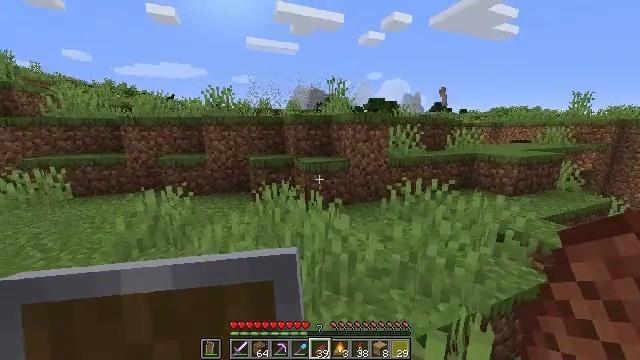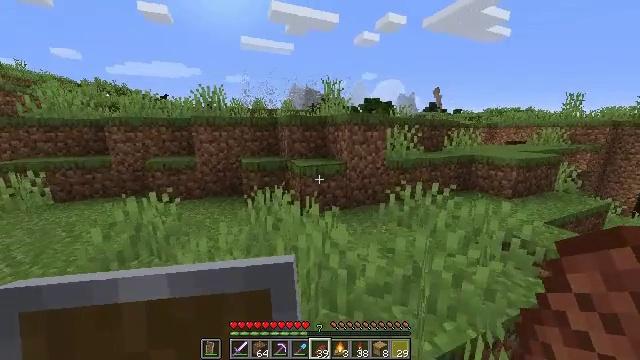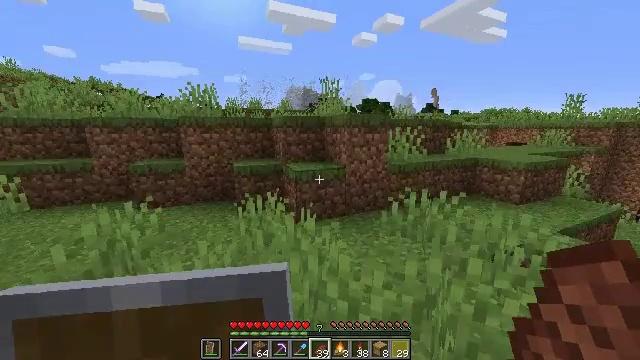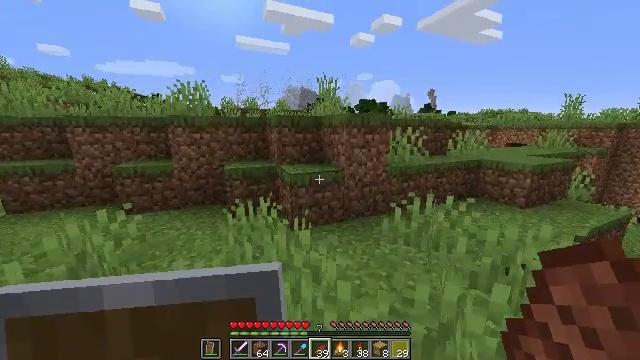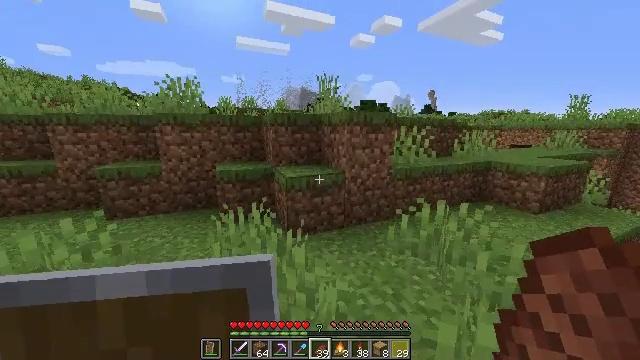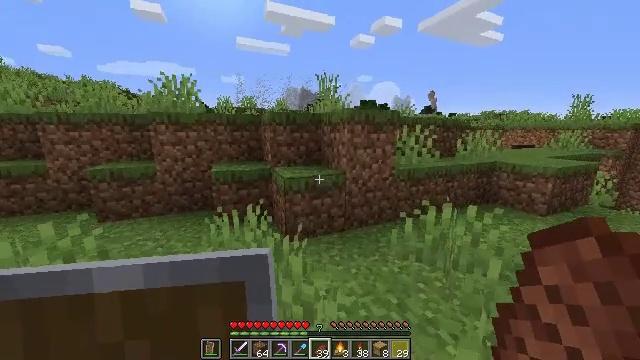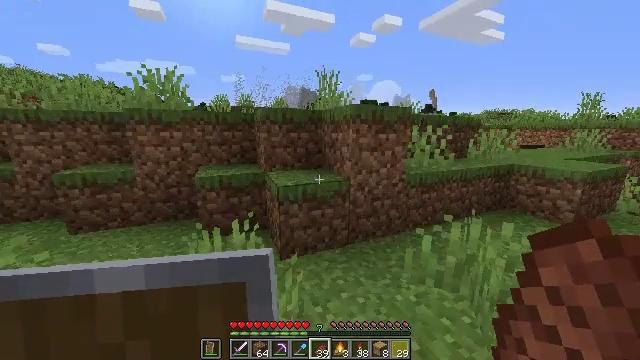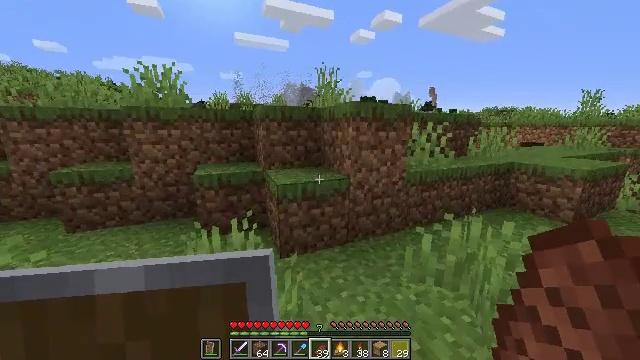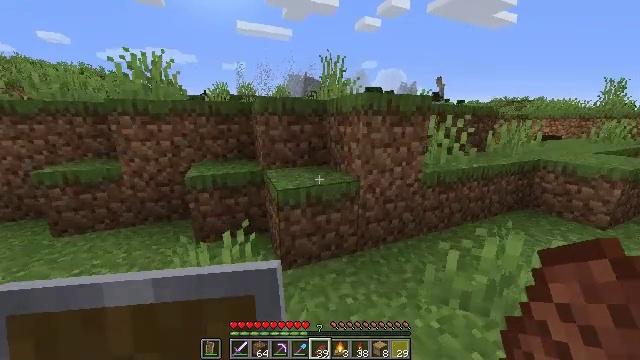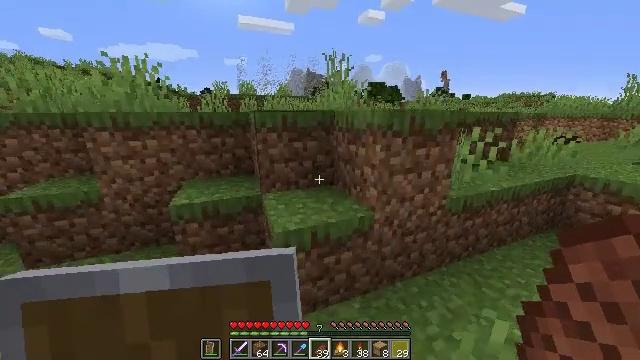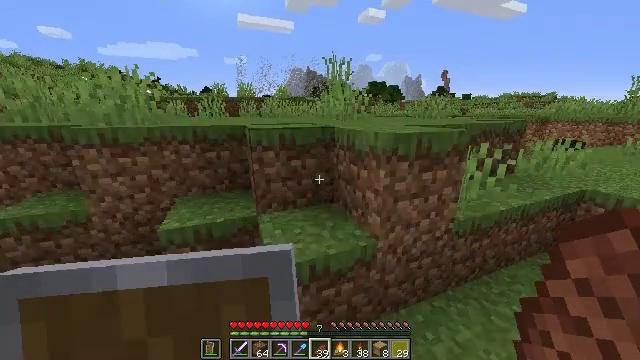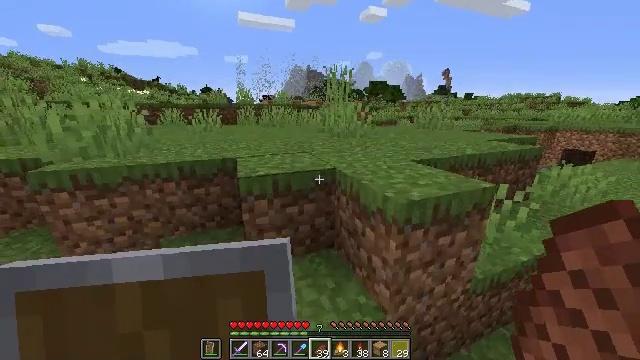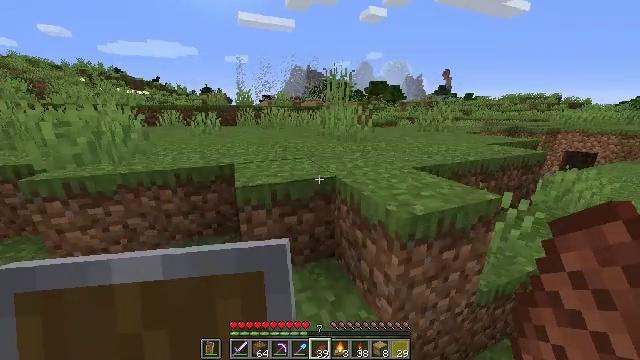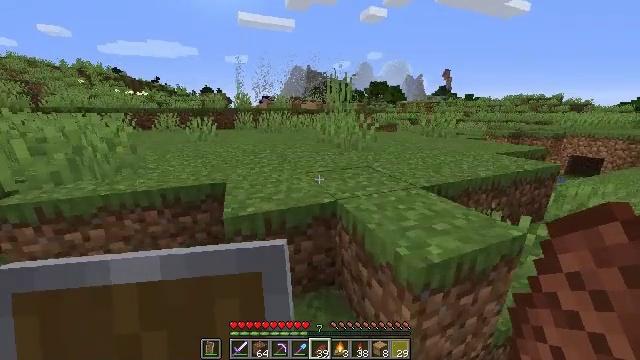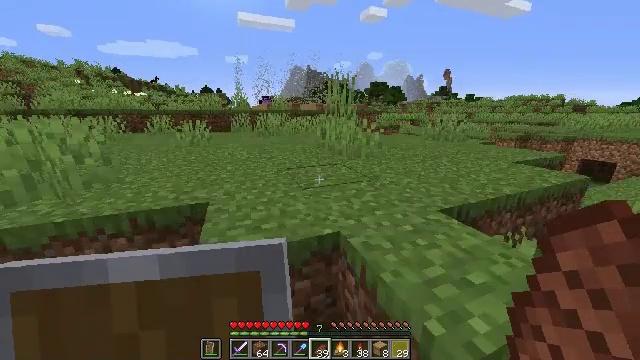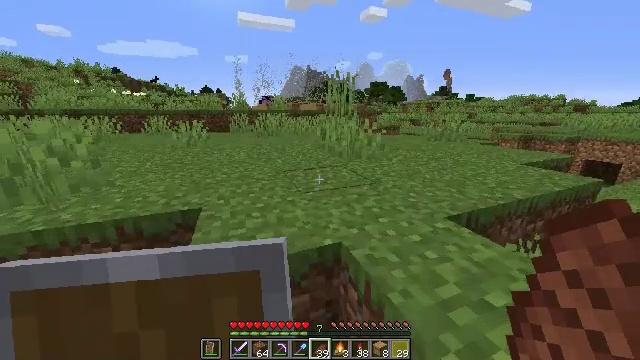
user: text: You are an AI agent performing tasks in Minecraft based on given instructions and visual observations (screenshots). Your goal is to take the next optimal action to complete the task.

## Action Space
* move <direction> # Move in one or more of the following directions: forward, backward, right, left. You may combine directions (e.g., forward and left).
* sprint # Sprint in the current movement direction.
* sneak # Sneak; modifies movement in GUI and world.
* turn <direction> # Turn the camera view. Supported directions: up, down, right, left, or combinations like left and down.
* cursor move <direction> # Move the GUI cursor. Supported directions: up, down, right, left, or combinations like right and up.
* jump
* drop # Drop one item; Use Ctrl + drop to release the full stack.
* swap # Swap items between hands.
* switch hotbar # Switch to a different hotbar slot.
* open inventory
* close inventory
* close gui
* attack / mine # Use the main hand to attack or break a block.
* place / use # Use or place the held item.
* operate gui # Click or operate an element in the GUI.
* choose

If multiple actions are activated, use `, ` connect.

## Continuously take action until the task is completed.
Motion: motion action
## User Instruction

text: Open the crafting table to craft yellow dye.
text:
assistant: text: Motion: move forward, turn right
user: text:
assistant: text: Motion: move forward
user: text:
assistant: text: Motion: move forward
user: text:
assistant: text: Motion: move forward
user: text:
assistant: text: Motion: move forward
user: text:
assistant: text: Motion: move forward
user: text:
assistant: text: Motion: move forward
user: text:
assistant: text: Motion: move forward, turn left and down
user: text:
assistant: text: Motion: move forward, turn down, jump
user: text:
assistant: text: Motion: move forward, jump
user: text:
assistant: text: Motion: move forward, jump
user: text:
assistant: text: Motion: move forward, jump
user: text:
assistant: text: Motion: move forward, jump
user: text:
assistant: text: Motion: move forward
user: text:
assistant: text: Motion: no_op
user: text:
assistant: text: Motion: no_op
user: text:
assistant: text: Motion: no_op
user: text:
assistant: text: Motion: no_op
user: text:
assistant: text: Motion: no_op
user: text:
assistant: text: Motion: no_op
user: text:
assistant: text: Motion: no_op
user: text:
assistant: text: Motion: no_op
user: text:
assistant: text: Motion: no_op
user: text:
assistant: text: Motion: move forward, jump
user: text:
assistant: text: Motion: move forward, jump
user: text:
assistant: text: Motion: move forward, jump
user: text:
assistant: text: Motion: move forward
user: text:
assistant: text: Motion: move forward
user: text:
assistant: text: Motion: move forward
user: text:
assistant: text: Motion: move forward